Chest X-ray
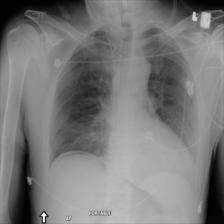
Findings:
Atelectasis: negative
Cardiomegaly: negative
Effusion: negative
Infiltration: negative
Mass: negative
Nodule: negative
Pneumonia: negative
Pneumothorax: negative
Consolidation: negative
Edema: negative
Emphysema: negative
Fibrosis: negative
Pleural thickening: negative
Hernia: negative